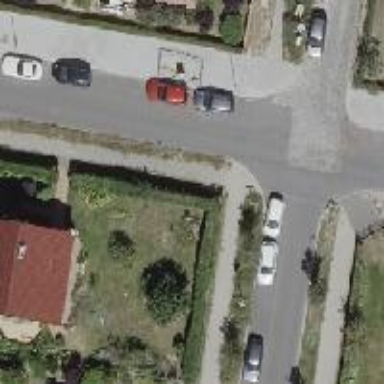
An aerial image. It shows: Residential road with separate asphalt sidewalk.